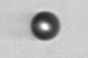
Label: bead